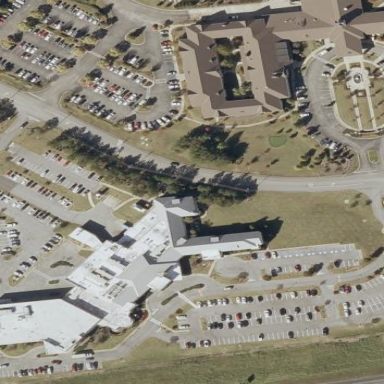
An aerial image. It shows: Hospital providing healthcare services.